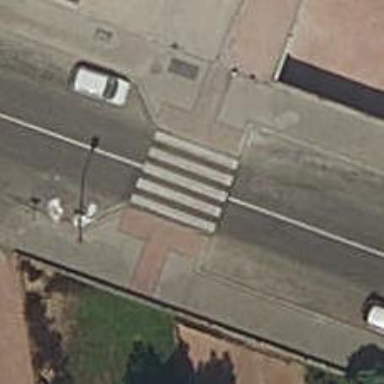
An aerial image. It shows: Uncontrolled crossing on the road.